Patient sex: M
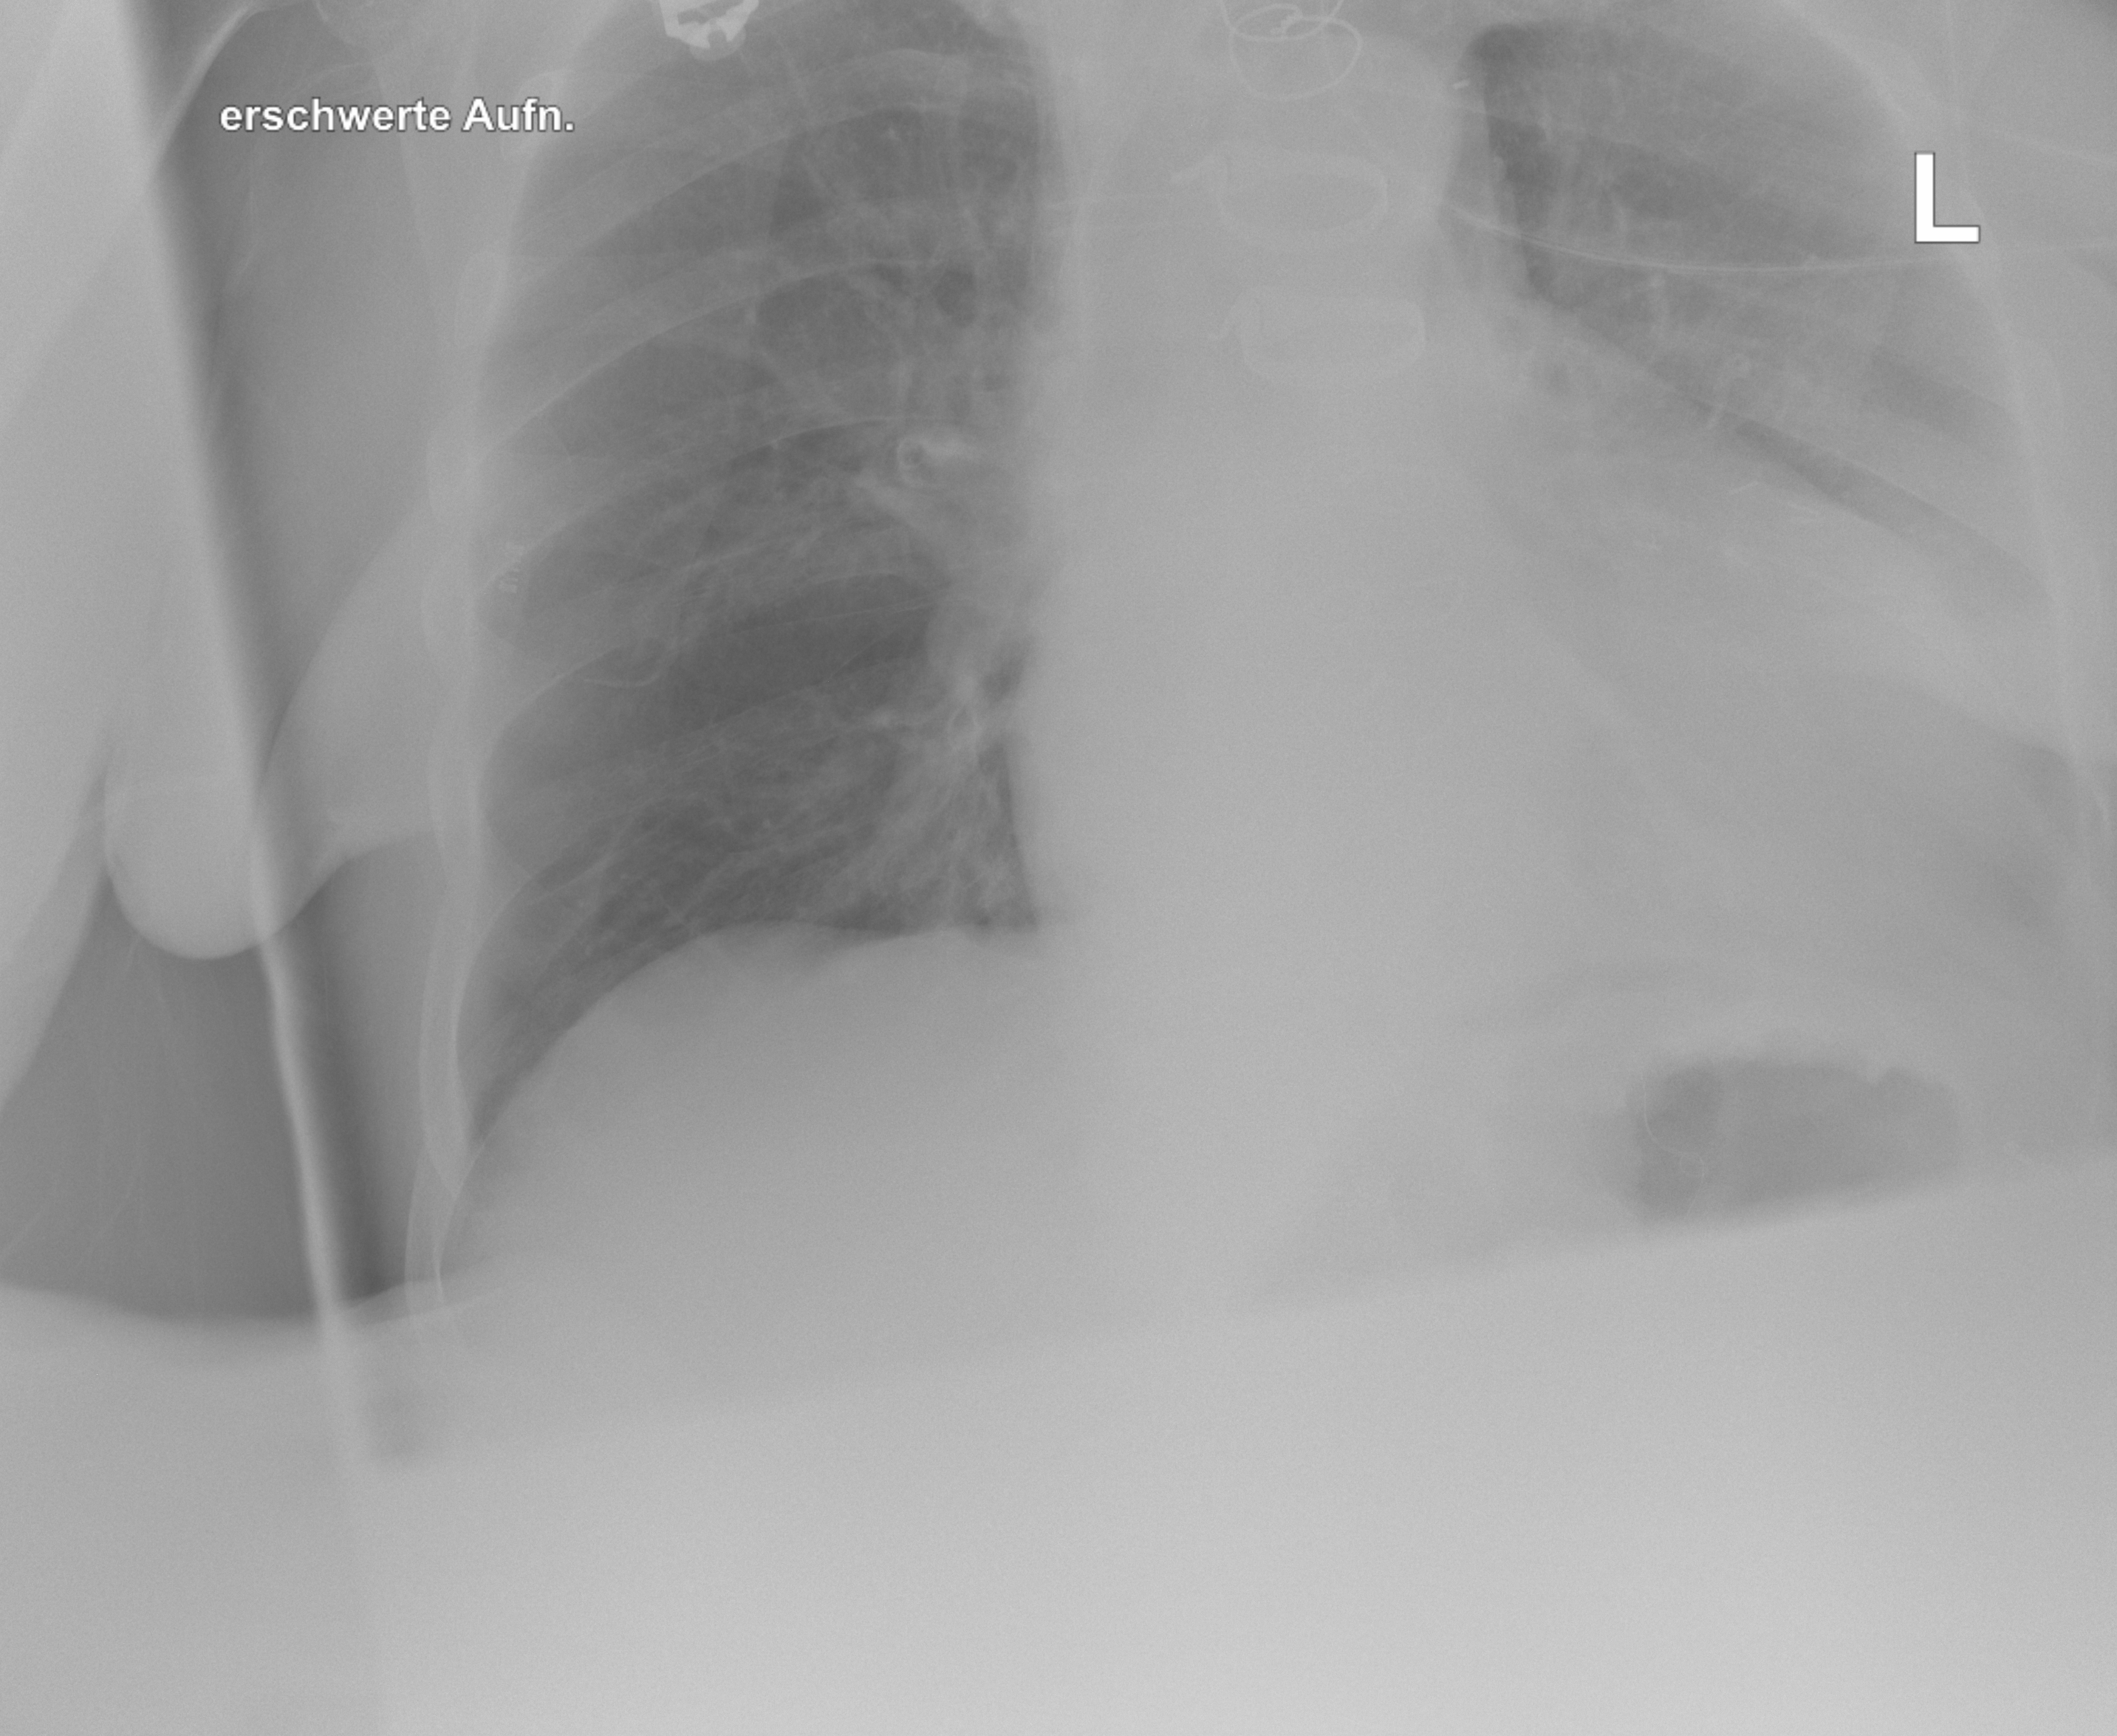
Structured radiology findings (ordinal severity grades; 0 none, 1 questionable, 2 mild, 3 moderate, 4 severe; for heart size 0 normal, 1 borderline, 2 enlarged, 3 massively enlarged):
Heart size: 2
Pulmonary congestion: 0
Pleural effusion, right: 0
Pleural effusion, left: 2
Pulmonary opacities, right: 0
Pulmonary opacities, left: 0
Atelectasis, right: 2
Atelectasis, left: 2